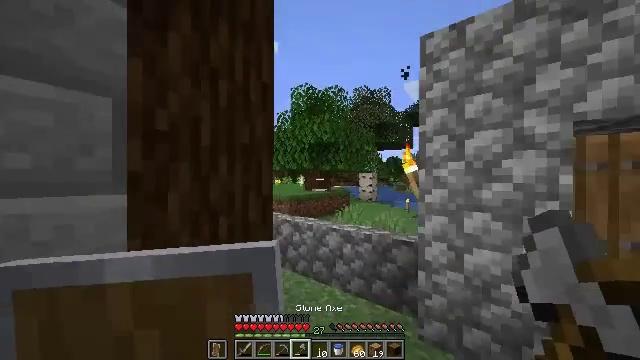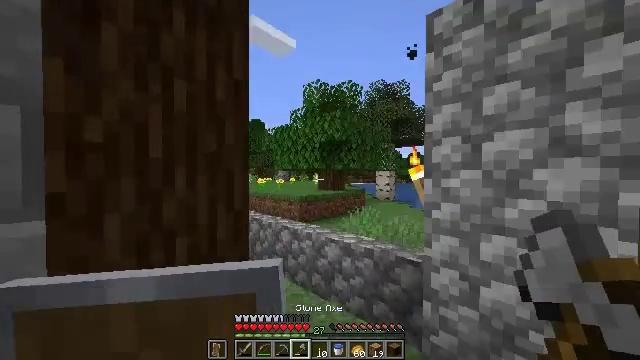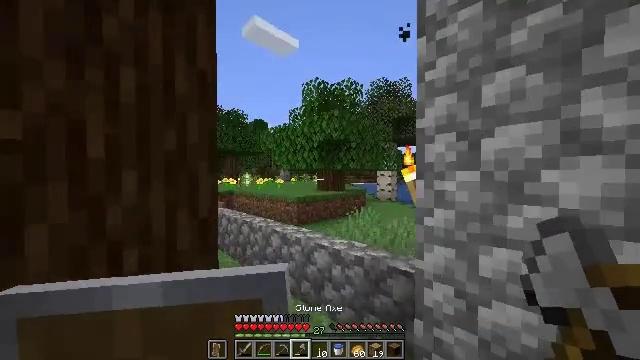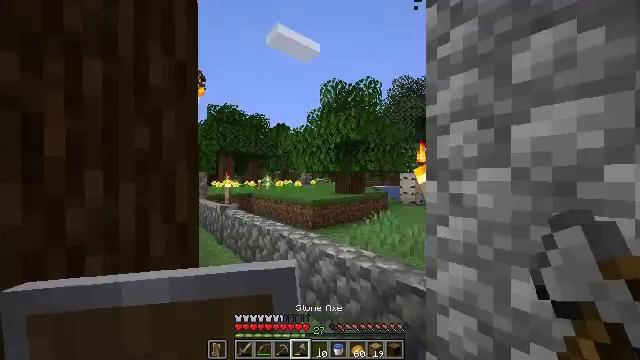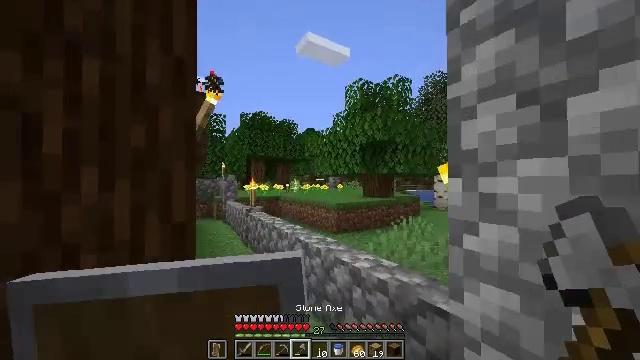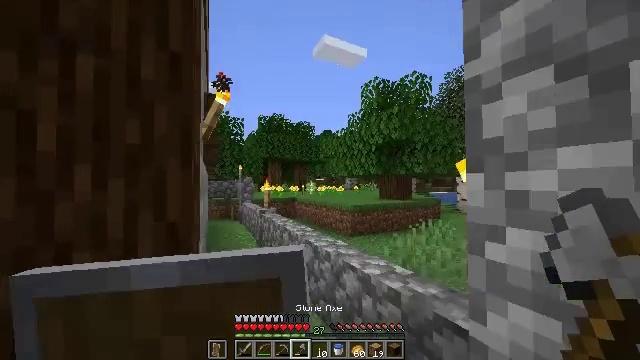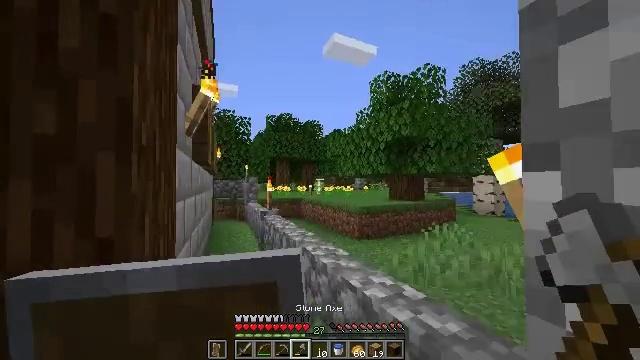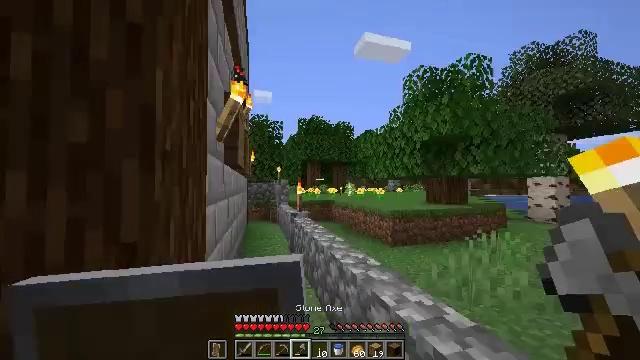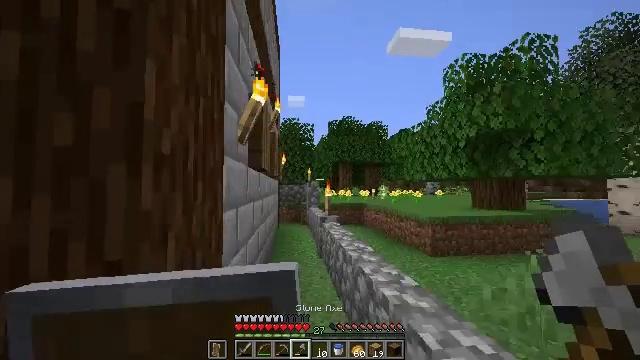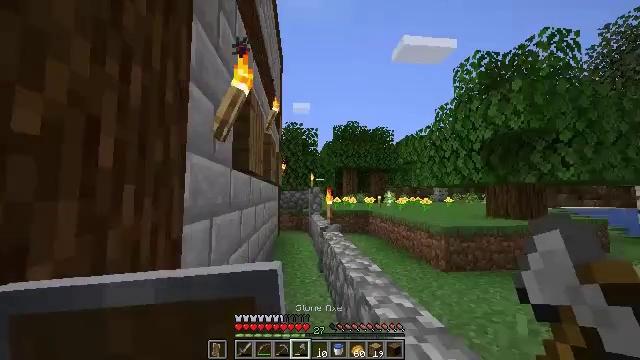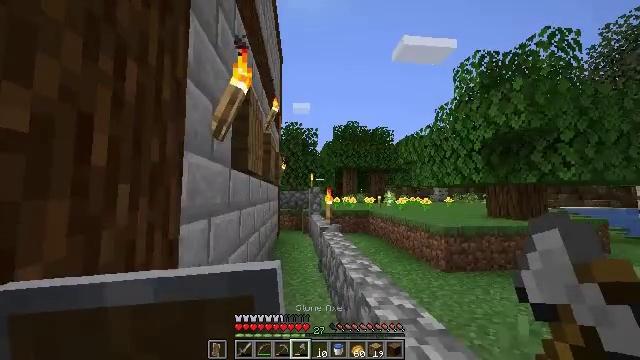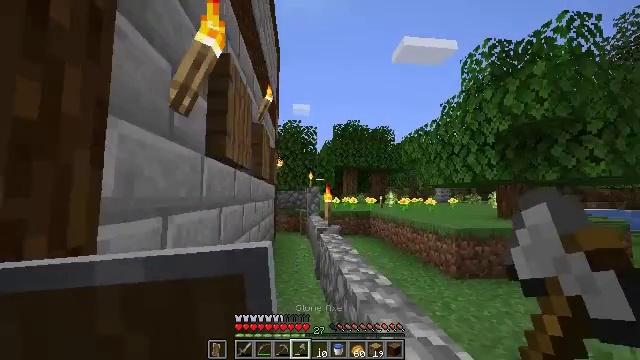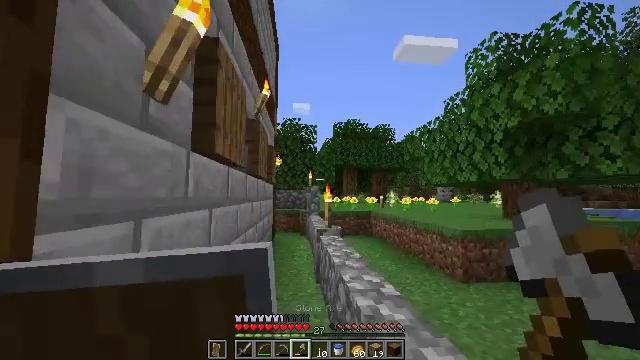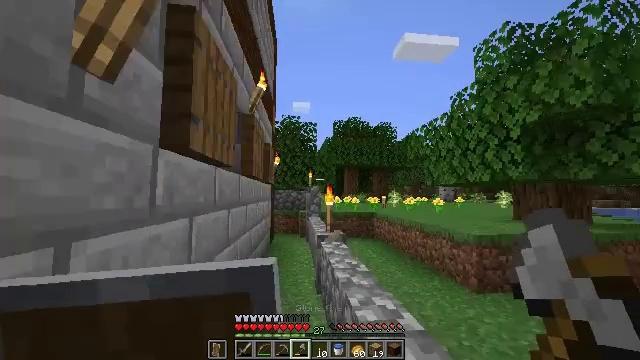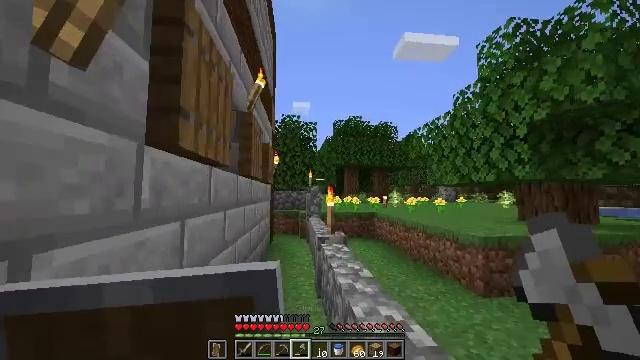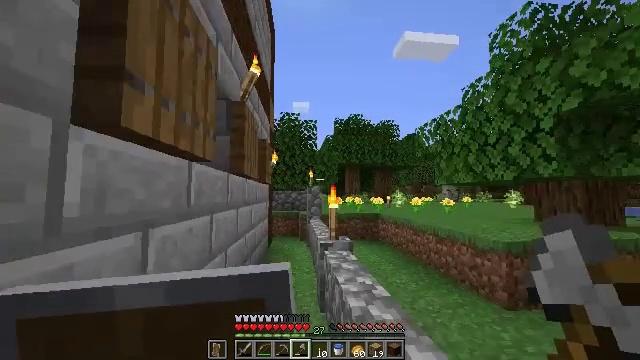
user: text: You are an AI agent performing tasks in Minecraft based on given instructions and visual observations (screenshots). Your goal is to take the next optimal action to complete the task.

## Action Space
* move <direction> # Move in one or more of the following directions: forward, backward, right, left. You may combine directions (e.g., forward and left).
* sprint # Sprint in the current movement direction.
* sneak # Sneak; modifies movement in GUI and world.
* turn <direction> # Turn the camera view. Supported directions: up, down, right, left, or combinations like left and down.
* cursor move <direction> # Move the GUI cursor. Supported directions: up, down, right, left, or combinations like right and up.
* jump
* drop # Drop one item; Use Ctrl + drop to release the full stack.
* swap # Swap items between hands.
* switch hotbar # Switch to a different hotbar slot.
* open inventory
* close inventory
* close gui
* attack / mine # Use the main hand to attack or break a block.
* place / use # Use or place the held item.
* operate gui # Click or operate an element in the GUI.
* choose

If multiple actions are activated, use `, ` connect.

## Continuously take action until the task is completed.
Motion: motion action
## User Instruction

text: Collect stripped spruce log as resource.
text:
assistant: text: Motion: move forward and move right, turn left
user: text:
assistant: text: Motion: move forward and move right
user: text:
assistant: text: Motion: move forward and move right, turn left
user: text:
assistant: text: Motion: move forward and move right, turn left
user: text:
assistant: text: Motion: move forward, turn left
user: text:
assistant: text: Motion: move forward, turn left
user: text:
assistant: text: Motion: move forward, turn left
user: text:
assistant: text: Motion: move forward, turn left
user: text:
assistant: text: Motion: move forward, turn left and up
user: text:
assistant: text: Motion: move forward, sprint
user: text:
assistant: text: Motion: move forward, sprint
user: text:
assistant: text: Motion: move forward, sprint
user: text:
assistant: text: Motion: move forward
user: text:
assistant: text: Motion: move forward
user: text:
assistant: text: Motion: move forward
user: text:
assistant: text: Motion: move forward
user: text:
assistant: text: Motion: move forward, turn left and down
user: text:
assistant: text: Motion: move forward, turn left
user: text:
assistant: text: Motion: move forward, turn left
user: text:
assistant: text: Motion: move forward, turn left
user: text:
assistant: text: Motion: move forward, turn left
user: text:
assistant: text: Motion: move forward
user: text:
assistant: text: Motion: move forward
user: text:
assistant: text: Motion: move forward
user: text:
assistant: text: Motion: move forward
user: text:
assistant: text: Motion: move forward
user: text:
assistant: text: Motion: move forward
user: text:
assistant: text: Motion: move forward
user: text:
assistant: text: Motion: move forward
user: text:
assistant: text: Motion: move forward